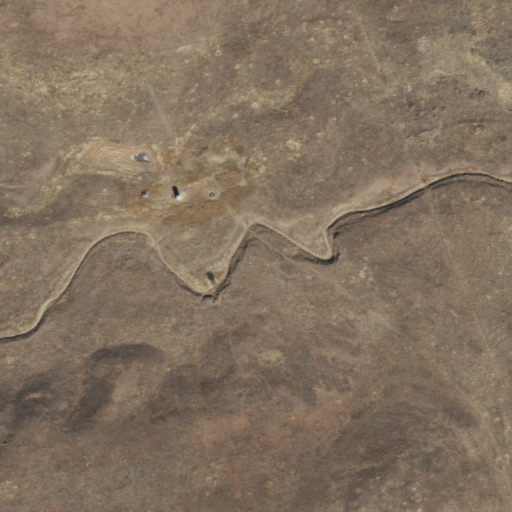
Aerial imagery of valley in Arizona named Chino Draw containing grassland and shrub